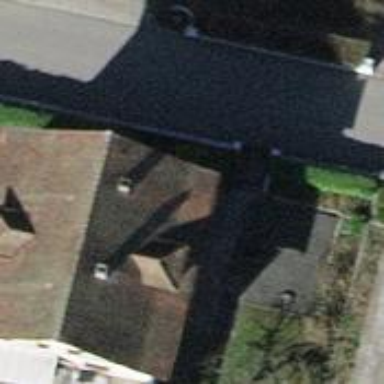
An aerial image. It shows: Detached building.